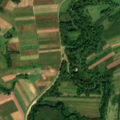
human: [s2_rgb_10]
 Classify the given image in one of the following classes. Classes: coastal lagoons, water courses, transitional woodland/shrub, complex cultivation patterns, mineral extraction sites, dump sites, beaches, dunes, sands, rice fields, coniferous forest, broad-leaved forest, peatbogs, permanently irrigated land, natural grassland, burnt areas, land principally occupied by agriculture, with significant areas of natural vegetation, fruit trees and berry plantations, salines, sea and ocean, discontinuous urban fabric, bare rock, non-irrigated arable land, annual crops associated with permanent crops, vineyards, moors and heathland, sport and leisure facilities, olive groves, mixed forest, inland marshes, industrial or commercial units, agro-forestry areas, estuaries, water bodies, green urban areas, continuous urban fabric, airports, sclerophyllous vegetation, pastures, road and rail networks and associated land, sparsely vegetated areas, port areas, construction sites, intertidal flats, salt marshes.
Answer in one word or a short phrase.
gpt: non-irrigated arable land, pastures, land principally occupied by agriculture, with significant areas of natural vegetation, transitional woodland/shrub